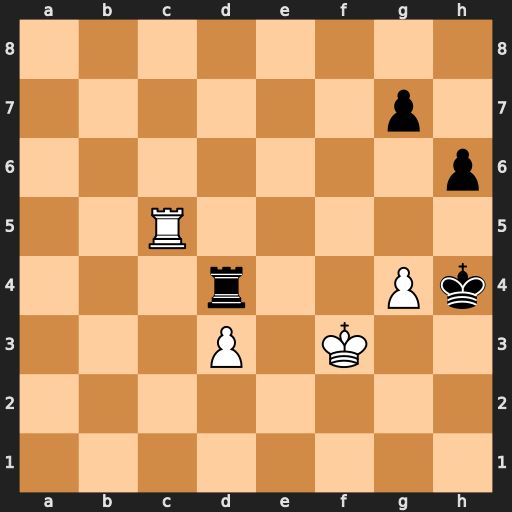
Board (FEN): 8/6p1/7p/2R5/3r2Pk/3P1K2/8/8
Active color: w
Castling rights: -
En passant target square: -
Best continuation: Rh5#